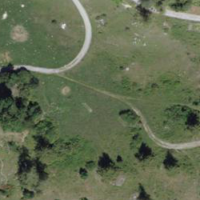
EUNIS habitat code: 23
Species observed at this site:
Colchicum autumnale
Milvus migrans